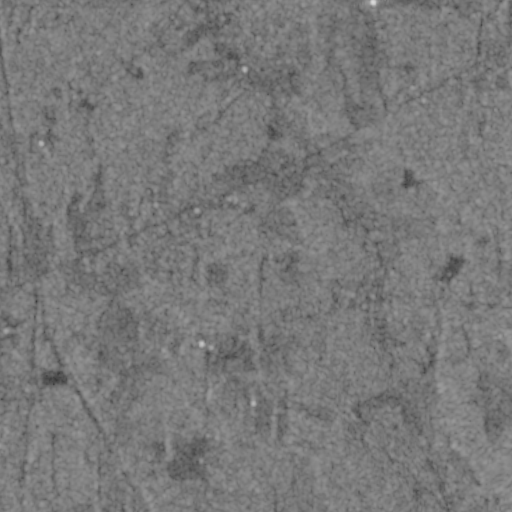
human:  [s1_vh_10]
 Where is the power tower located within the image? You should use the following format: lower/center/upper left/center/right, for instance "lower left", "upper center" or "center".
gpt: The power tower is located in the left of the image.
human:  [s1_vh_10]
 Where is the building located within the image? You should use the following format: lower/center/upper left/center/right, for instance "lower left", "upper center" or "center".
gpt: The building is located in the lower left of the image.
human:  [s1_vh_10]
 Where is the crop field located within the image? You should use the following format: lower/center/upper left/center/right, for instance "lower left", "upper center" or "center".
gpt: There is no crop field in the image.

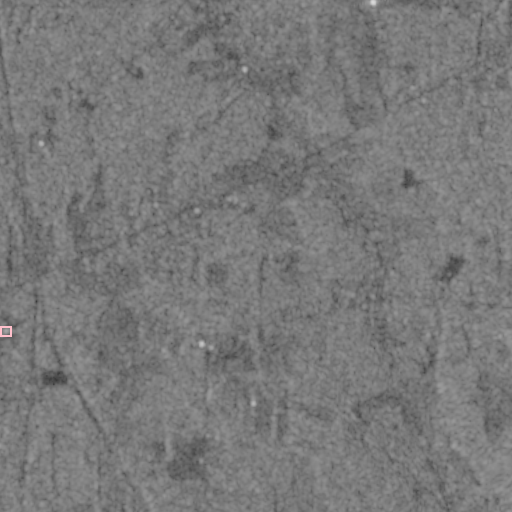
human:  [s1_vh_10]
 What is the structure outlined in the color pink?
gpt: The structure outlined in pink is a building.
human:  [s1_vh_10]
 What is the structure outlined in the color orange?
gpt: There is no orange outline.